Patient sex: M
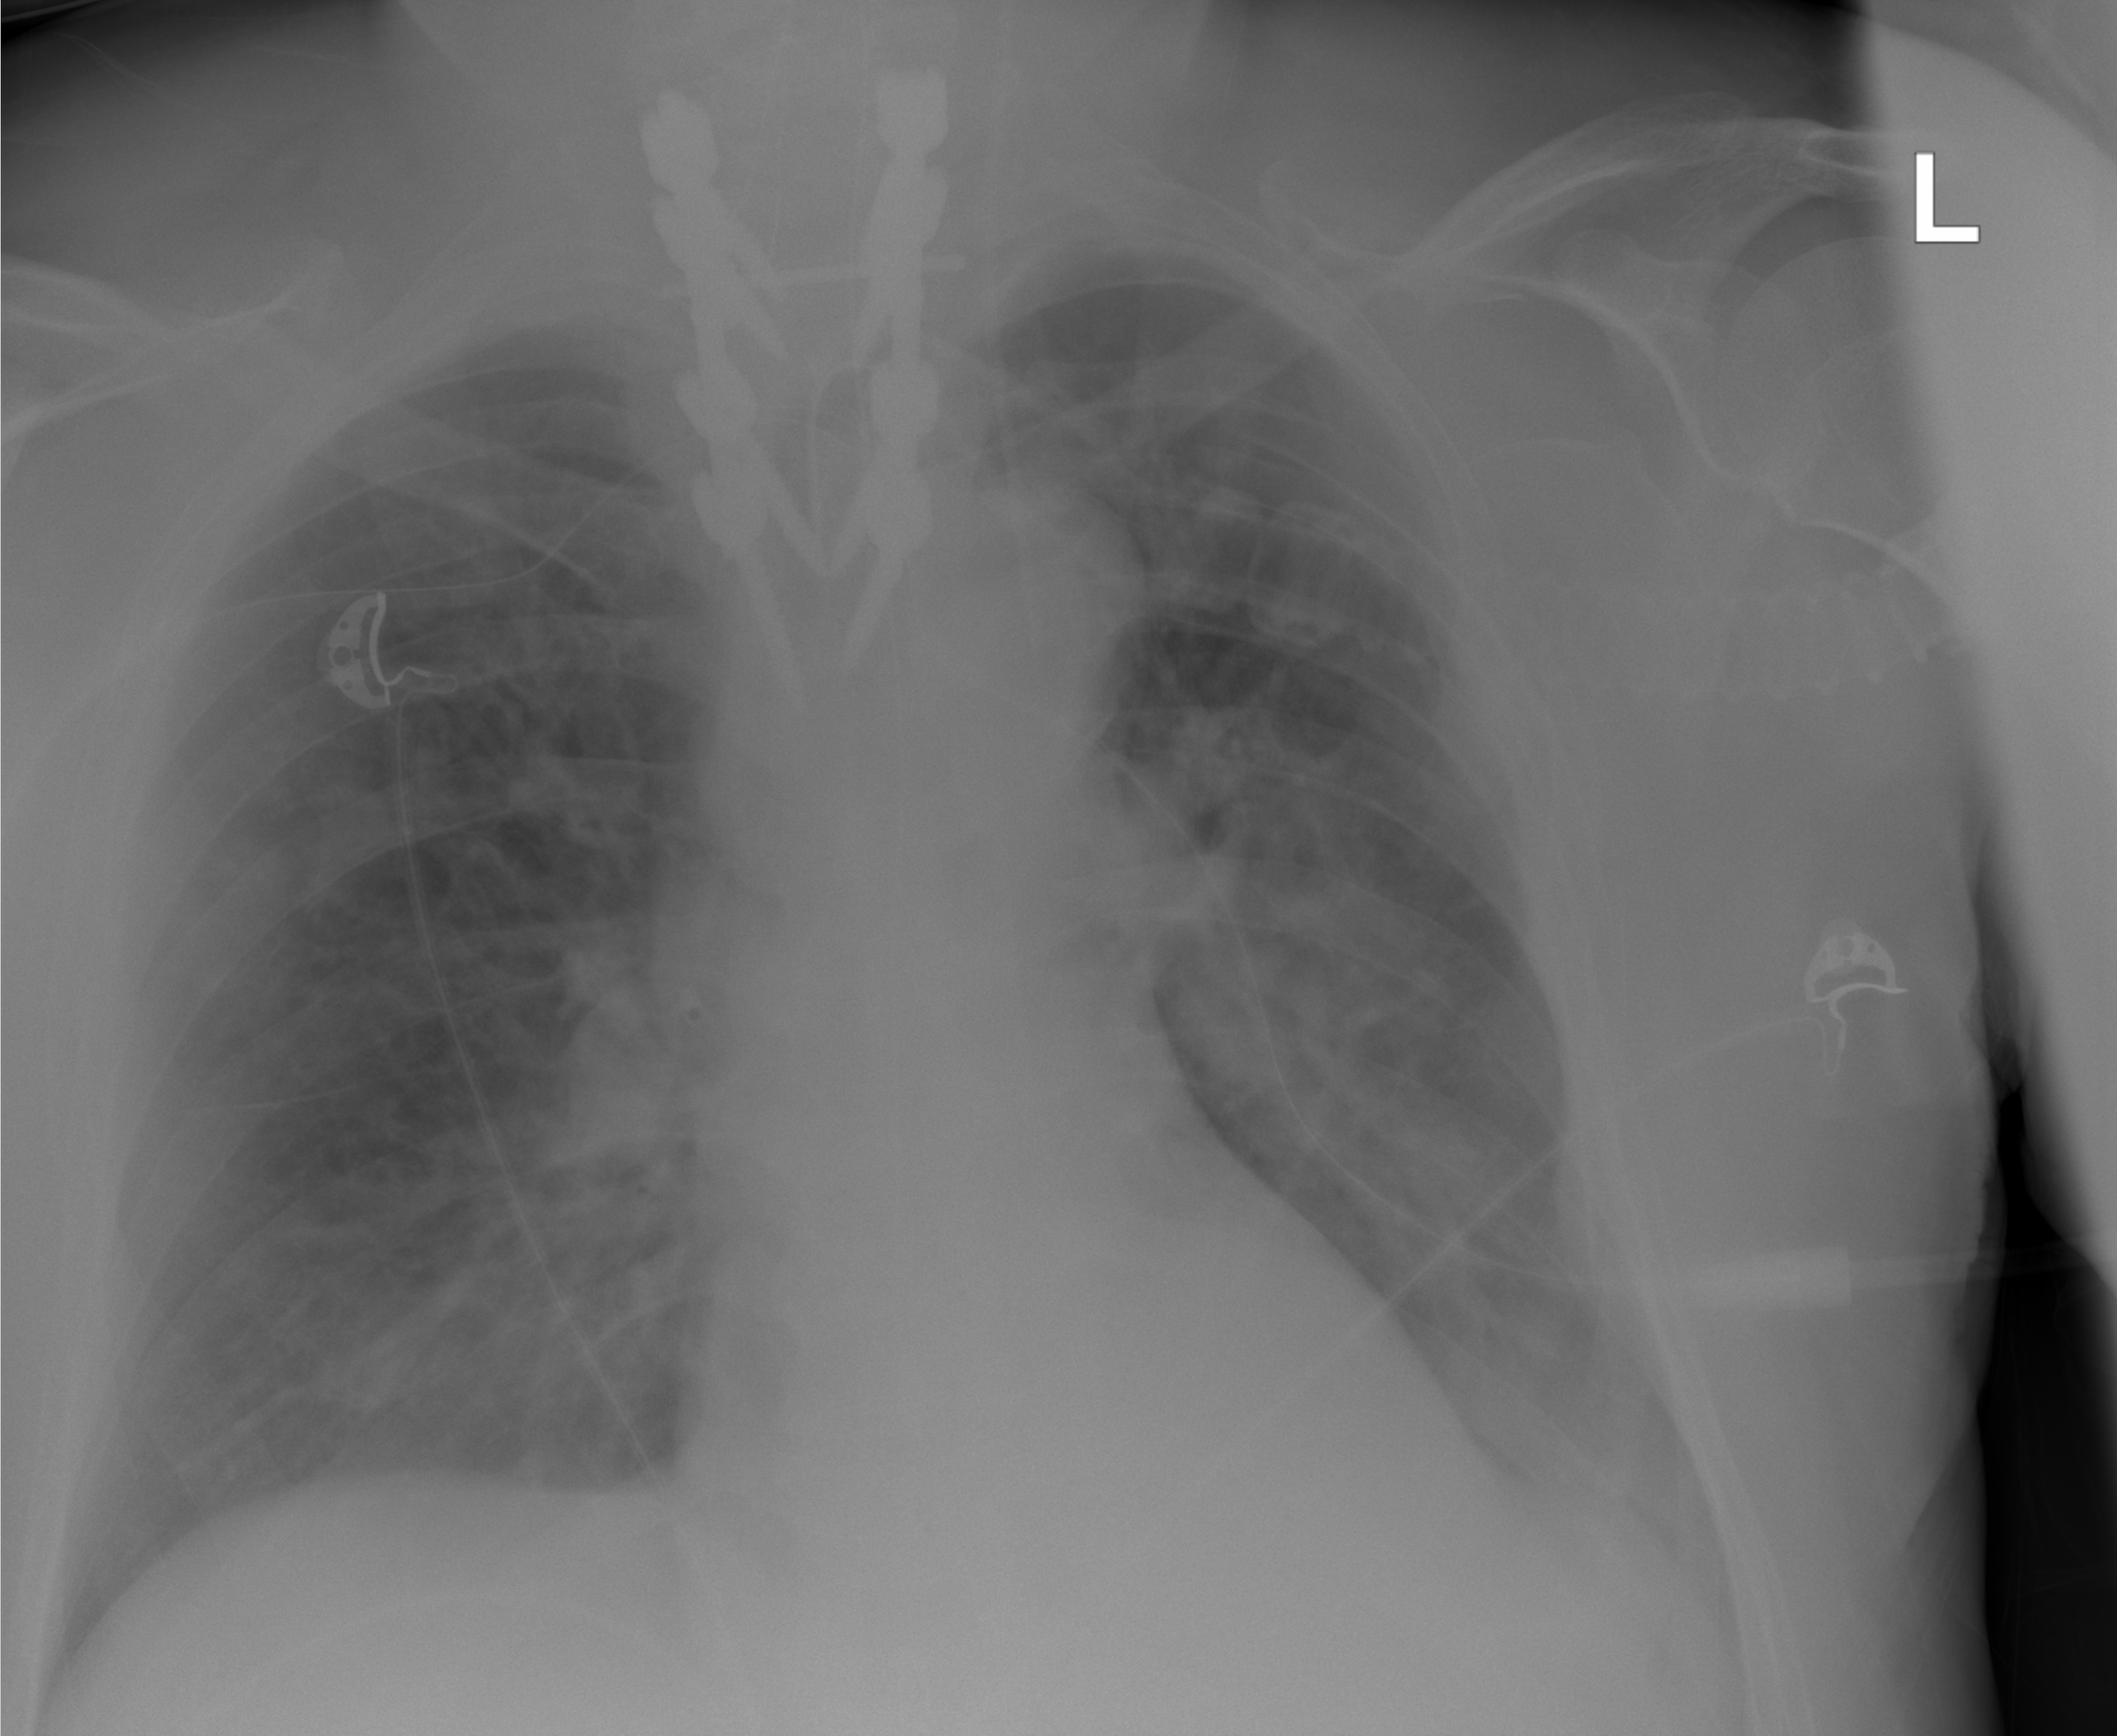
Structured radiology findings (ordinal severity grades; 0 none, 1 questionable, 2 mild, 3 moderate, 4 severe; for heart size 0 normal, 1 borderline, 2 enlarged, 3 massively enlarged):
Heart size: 0
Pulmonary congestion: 1
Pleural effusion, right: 0
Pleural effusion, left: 1
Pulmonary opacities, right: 0
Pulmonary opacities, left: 0
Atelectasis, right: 0
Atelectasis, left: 1